Question: It seems that grouped separators do not redraw after doing a moveItemAtIndexPath animation.
See to left of image, I moved cell1 row index 0 to index 2. Cell 2 and Cell 1 separators are incorrect.

Any way around this problem?
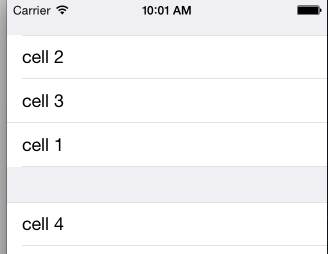
Answer: I've found a way around it, but not that pretty as the separators are redrawn suddenly after the move animation. But at least they are valid after the move, and the move animation is kept. Basically, reload after we detect the move animation is completed:
'''
[CATransaction begin];
[CATransaction setCompletionBlock: ^{
[self.tableView reloadData];
}];
[self.tableView beginUpdates];
[self.tableView moveRowAtIndexPath:fromIndexPath toIndexPath:toIndexPath];
[self.tableView endUpdates];
[CATransaction commit];
'''